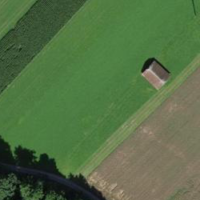
EUNIS habitat code: 24
Species observed at this site:
Filipendula ulmaria